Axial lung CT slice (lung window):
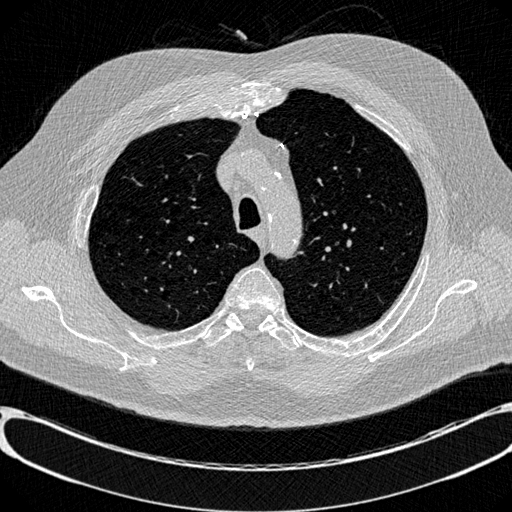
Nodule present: no